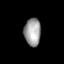
Tissue: lung
Cell type: Endothelial cells
Senescence score: 0.2392
Nuclear area (px): 448
Mean DAPI intensity: 159.19